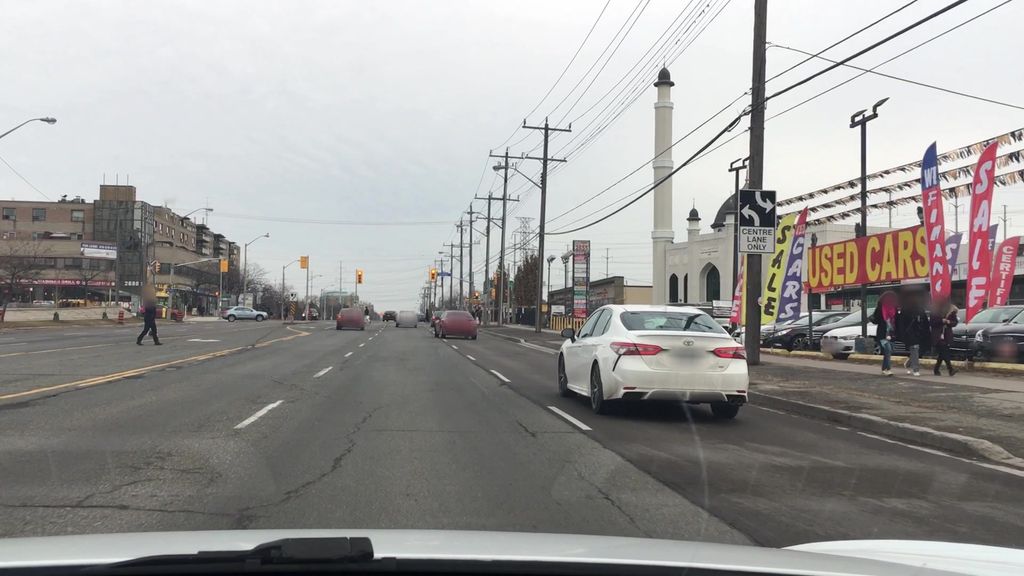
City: toronto